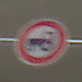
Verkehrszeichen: VerbotKraftfahrzeugeZuegeNichtSchneller25
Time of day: Midday
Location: Roofed (Urban)
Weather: Overcast
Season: NotSpecified
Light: Artificial